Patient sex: M
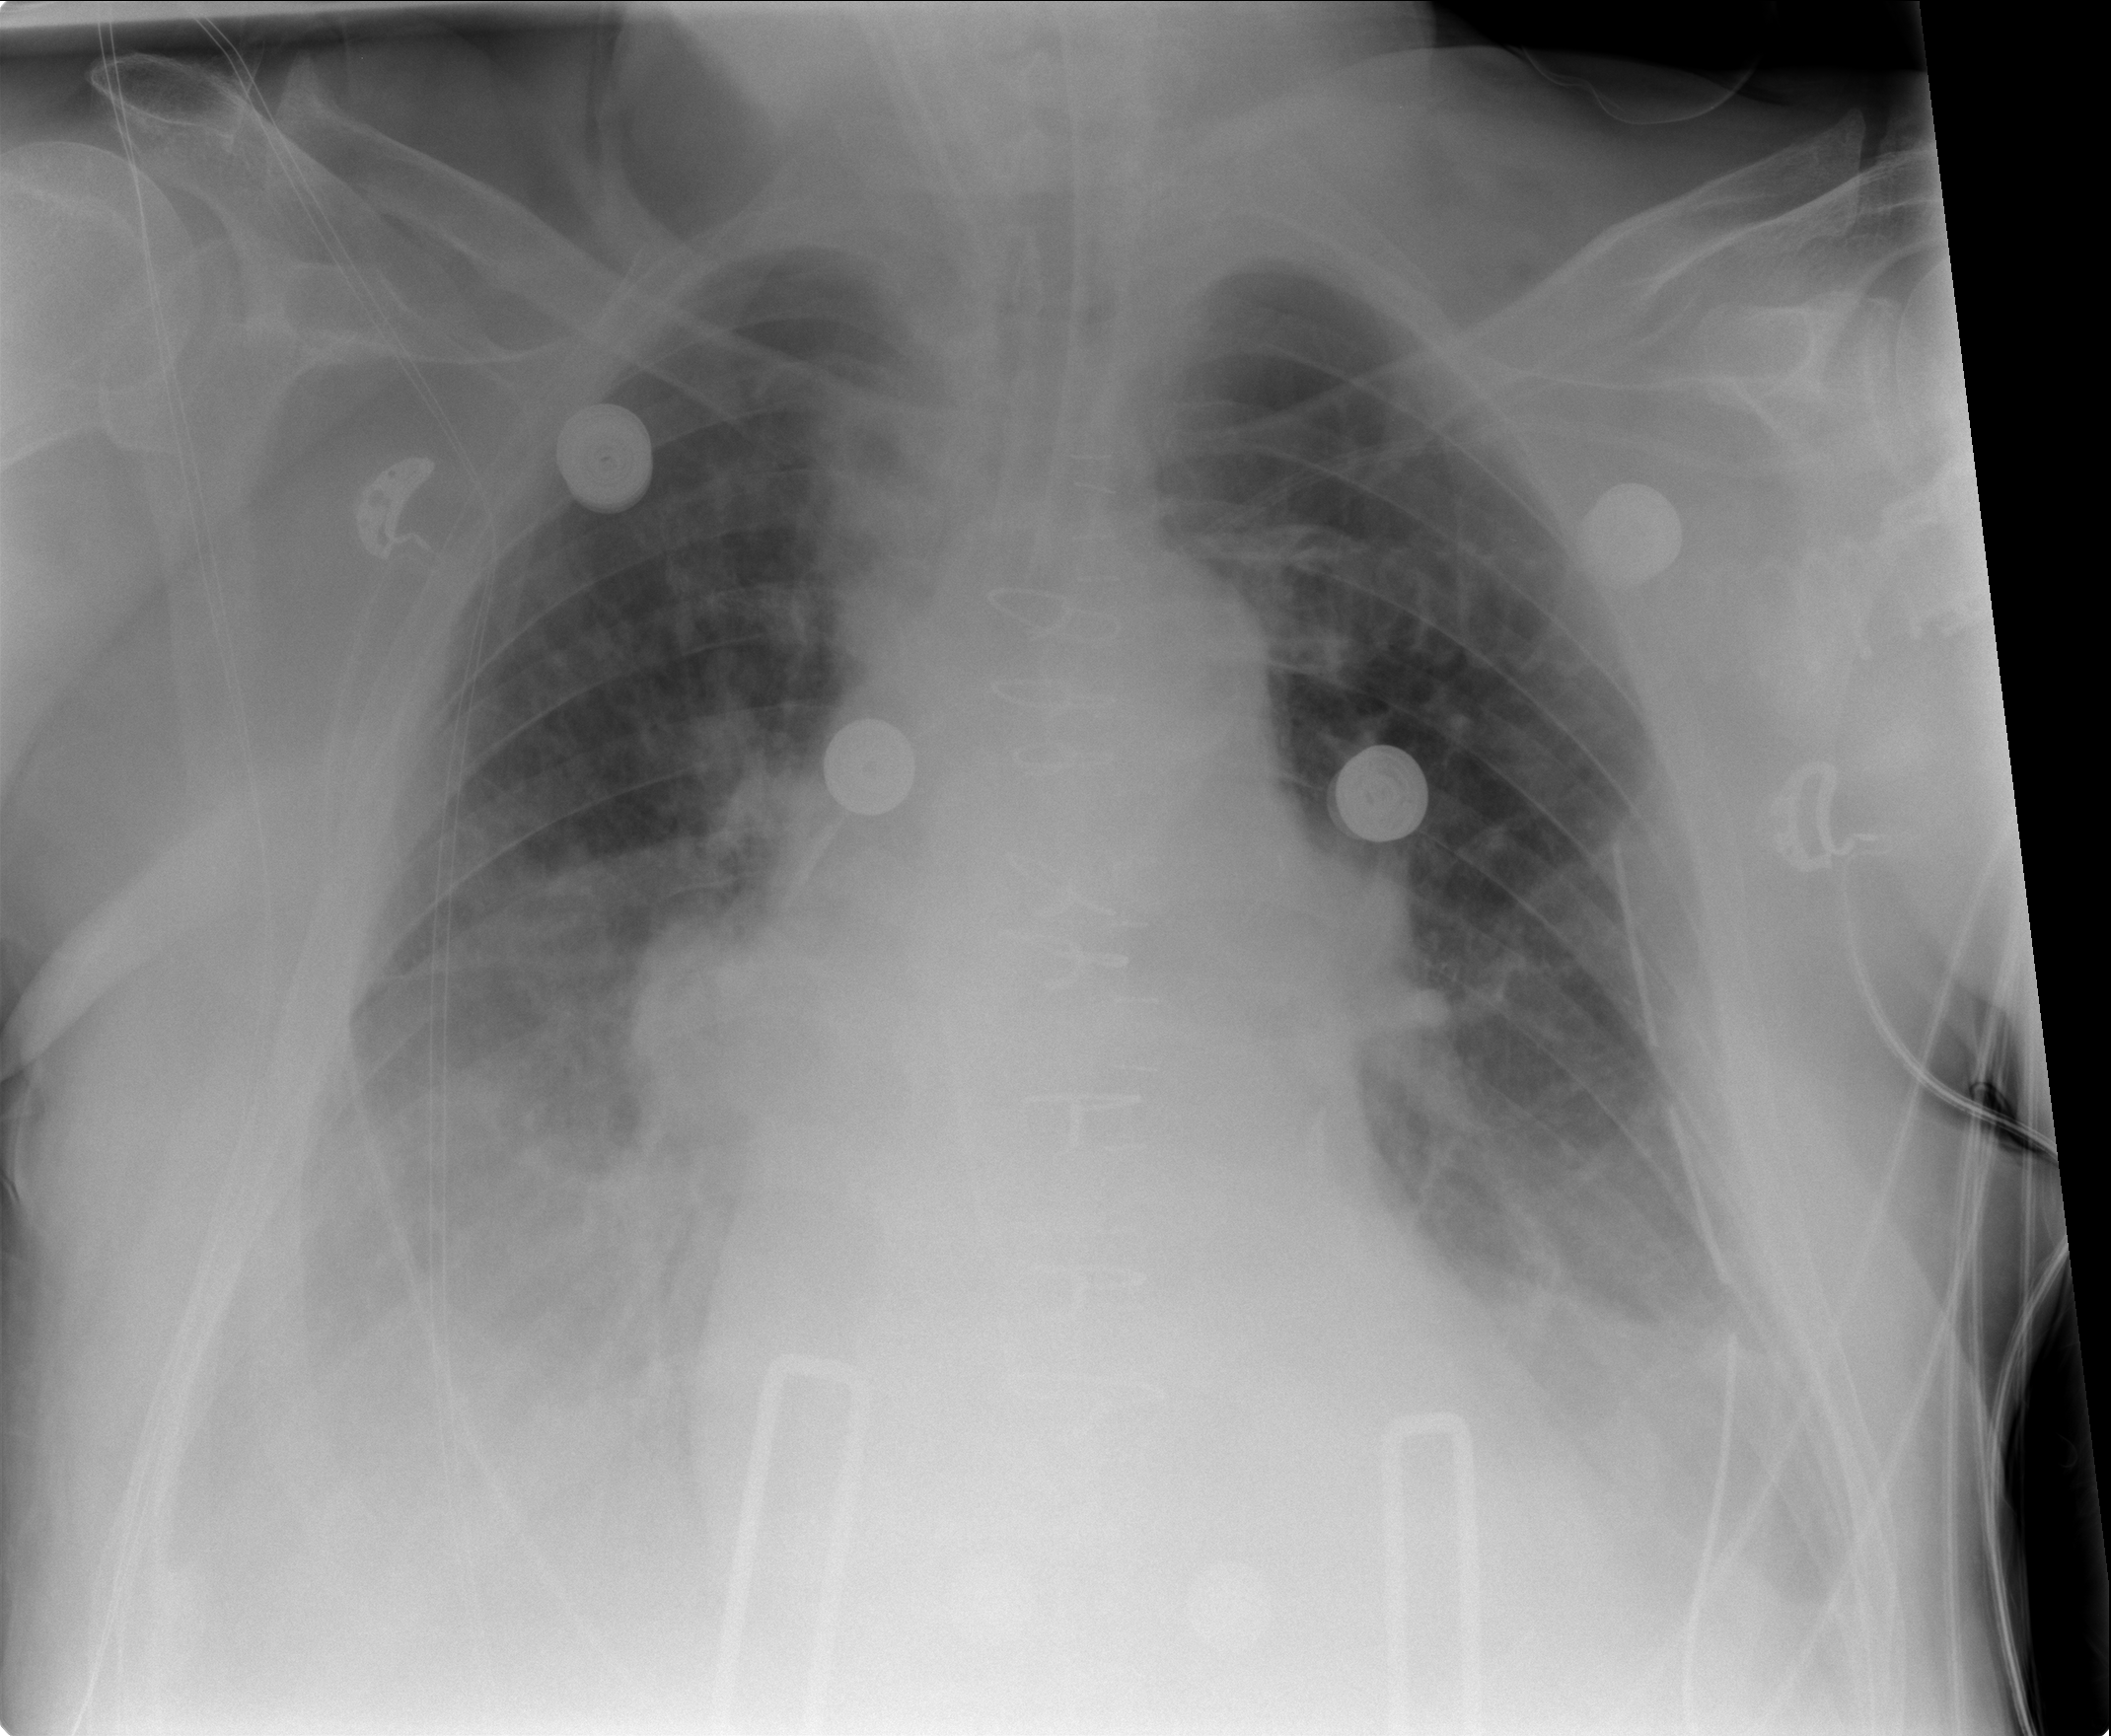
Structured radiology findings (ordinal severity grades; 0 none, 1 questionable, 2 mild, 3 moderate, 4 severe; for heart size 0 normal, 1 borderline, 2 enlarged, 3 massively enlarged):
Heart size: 0
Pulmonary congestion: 2
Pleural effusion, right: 3
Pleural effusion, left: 2
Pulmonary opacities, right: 2
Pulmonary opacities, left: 2
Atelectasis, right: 0
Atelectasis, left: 0